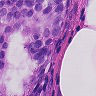
Metastatic tissue present: yes